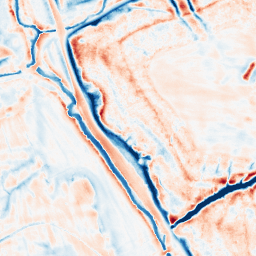
Category: edge_preserving
Decomposition family: bilateral
Decomposition parameters: d: 21
sigma_color: 100
sigma_space: 100
Upsampling method: quadratic
Upsampling parameters: scale: 2
Upsampling scale: 2